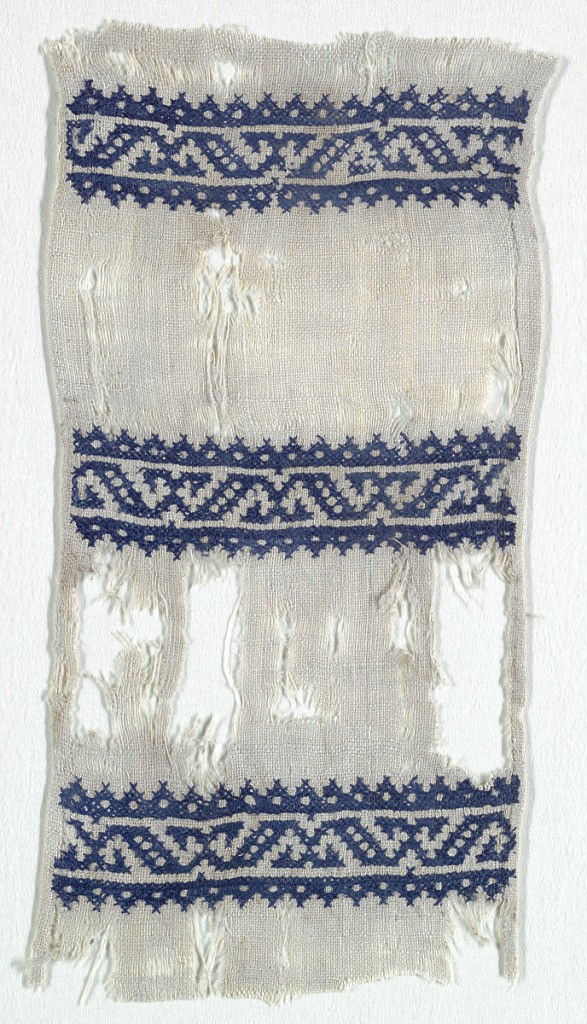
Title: Fragment
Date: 10th–12th century
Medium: linen, silk Technique: plain weave, cross stitch and long-armed cross stitch
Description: White linen ground with three bands of dark blue in an embroidered design of S-shaped motifs.